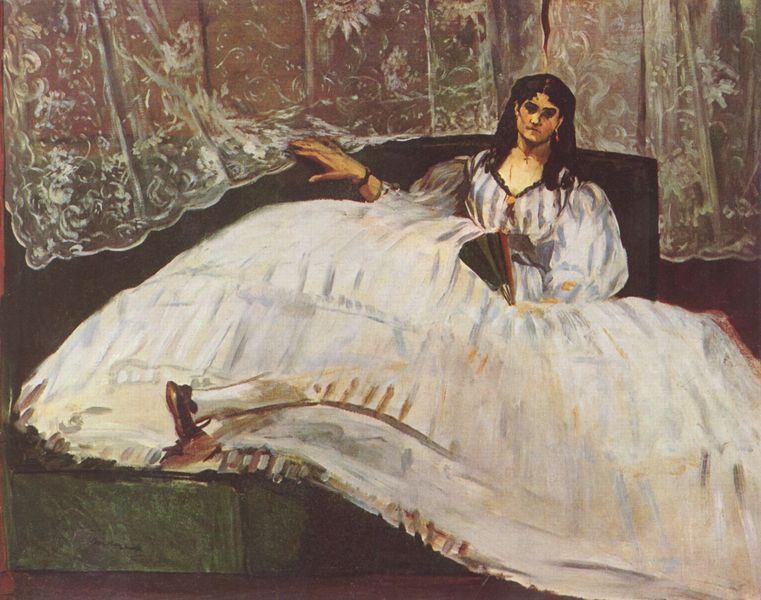
Titel: Dame mit Fächer
Künstler: Édouard Manet
Standort: Budapest
Institution: Szepmüveszeti Museum
Schlagwörter: blau, fuß, gemälde, hand, haut, kopf, weiß, gelb, grün, impressionismus, mädchen, ocker, sitzen, blumen, braun, finger, frau, frisur, grau, haar, kleid, licht, mund, nase, ohrring, schwarz, zimmer, ölbild, blick, dame, rot, schleier, beige, fächer, malerei, muster, rock, schleife, jung, augen, falten, gesicht, inkarnat, spitze, ärmel, bild, bildnis, hände, portrait, porträt, vorhang, boden, gold, haare, stickerei, stoff, ohrringe, saum, spitzen, brosche, puffärmel, scheitel, seide, adelige, beine, schleppe, spanien, bein, bücher, sofa, liegen, lehne, ballerina, schuhe, tüll, kette, dunkelgrün, violett, bank, ölgemälde, querformat, curtain, curtains, red, white, window, women, bench, black, braut, chaise, dark, dress, face, female, füllig, gardine, gardinen, gray, green, hair, interior, lace, lady, lounge, nose, sitting, skirt, symbolism, woman, brauen, gestreift, goya, streifen, uhr, bed, bett, blanket, flowers, gown, pink, schlafzimmer, brown, menzel, bettgestell, liegend, dekolleté, fecher, strümpfe, krank, buch, diwan, unterrock, kiste, schuh, liege, weißß, armband, armreif, frauenportrait, müde, ear, head, eyes, breit, chaiselongue, ottomane, chin, hofdame, cross, model, proportionen, manieriert, bracelet, neck, proportion, art, foot, shoe, shoes, eye, legs, ligen, earring, impressionist, fingers, blumig, book, seidenvorhang, slipper, organza, stripes, fülle, black hair, cheek, impressionistic, brautkleid, train, rich, dance, dancing, sits, bow, shuh, propotionen, armbanduhr, recline, propotion, leg, sleeves, v ausschnit, große hand, mittelschietel, sitzenvorhang, fan, couch, white dress, bourgeois, neckline, 19th century, freen, brunette, womwn, brows, billowing, ringlets, laying, striped, delicate, vague, laying down, stroes, translucent, sitted, shores, billowy, impressionnist, choes, bodie, static, chroline